Field crop: maize
Growth stage: 1
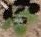
Species: chenopodium